Aerial crown-view tile of a tropical tree (Barro Colorado Island, Panama), acquired 20250915:
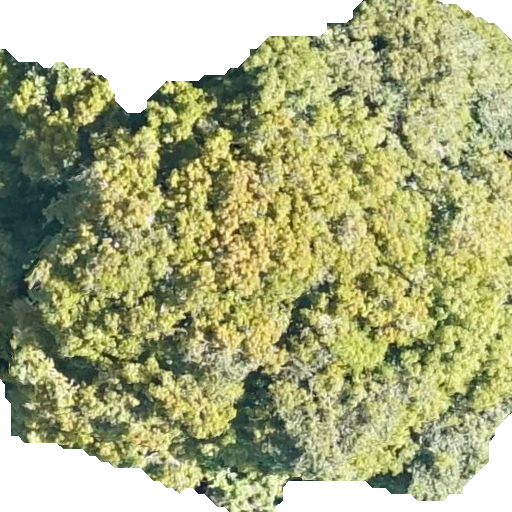
Species: Prioria copaifera
GBIF accepted scientific name: Prioria copaifera
Crown area: 364.18 m²